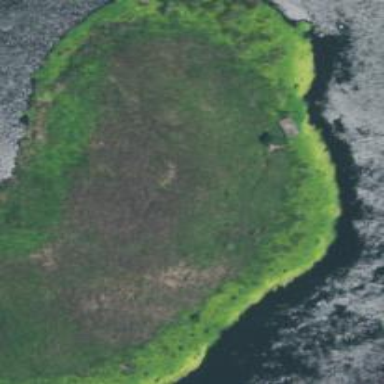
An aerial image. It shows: Marshy wetland area.